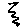
Label: zigzag